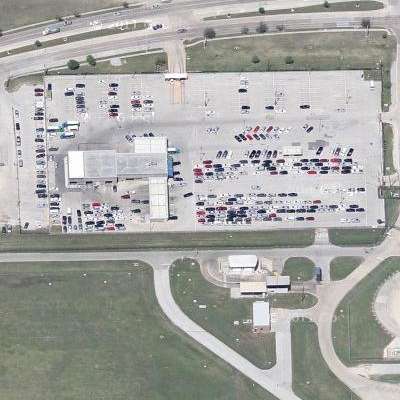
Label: gParking